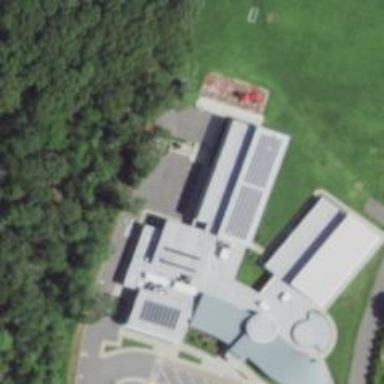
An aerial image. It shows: School building.